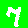
Digit: 7